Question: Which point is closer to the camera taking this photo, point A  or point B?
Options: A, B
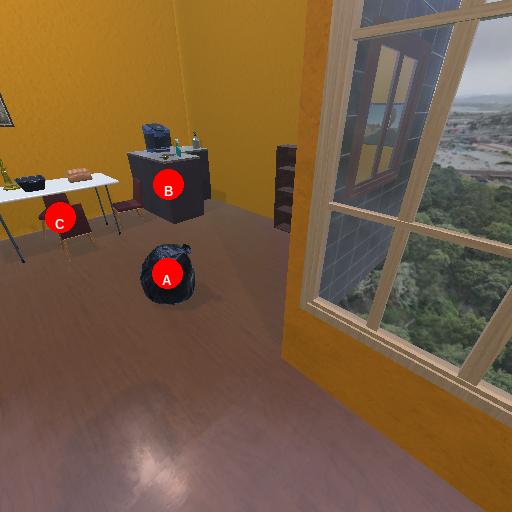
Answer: A